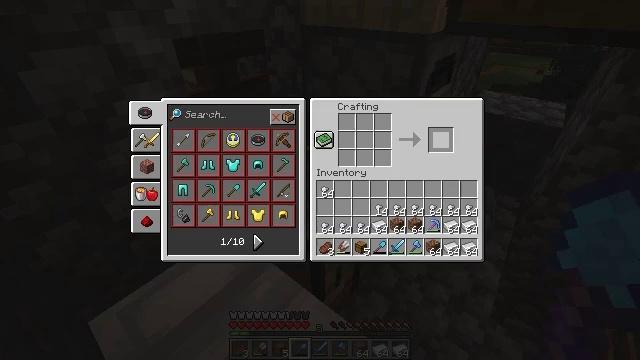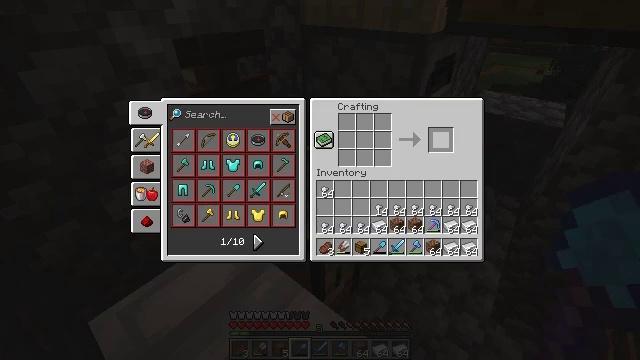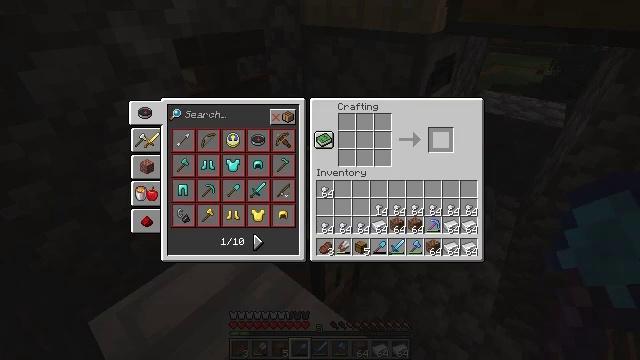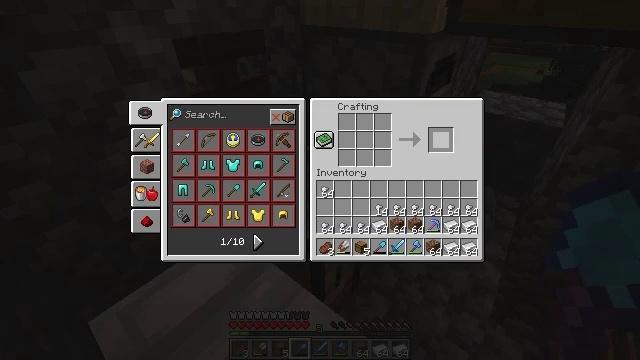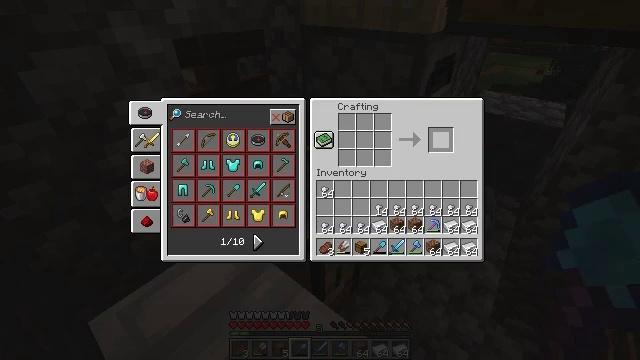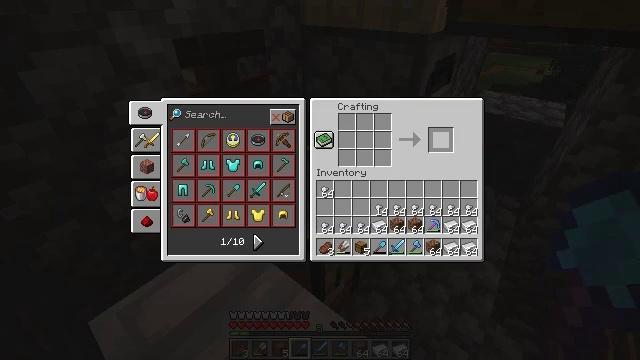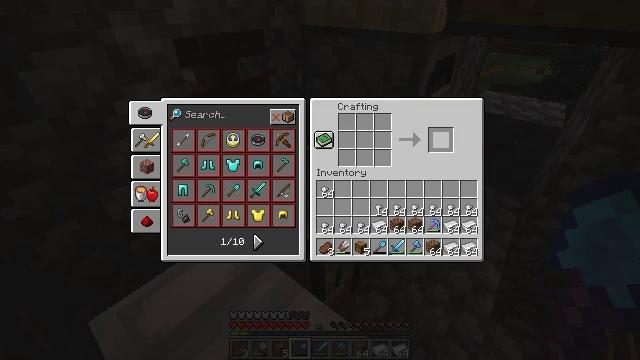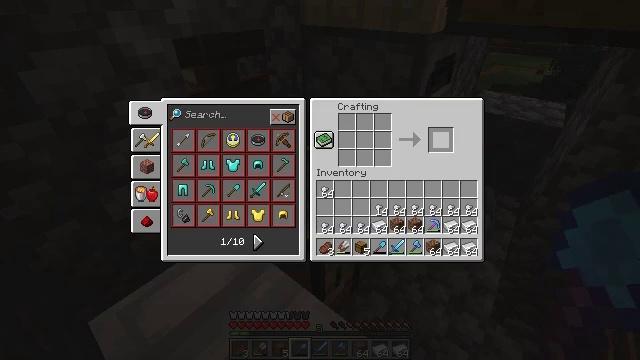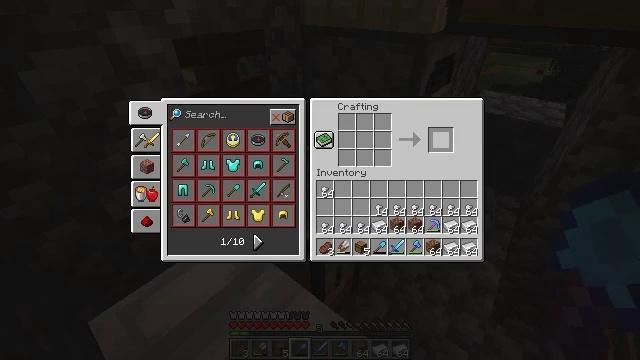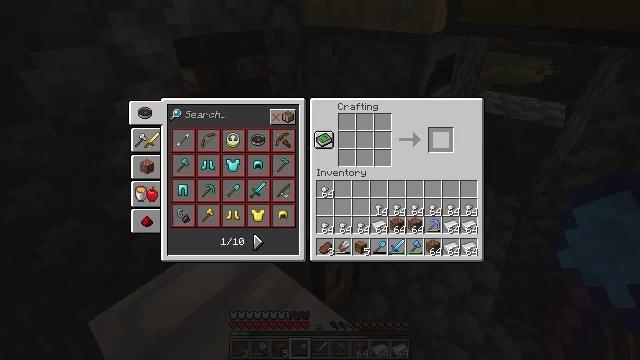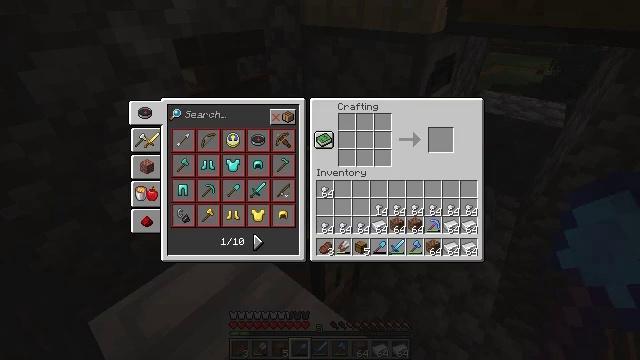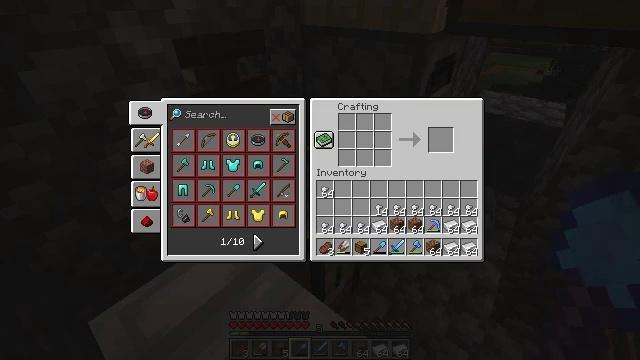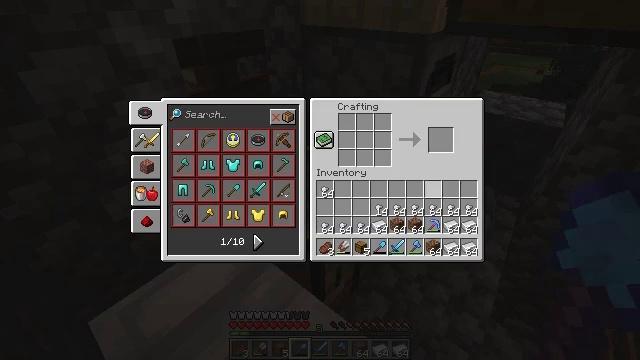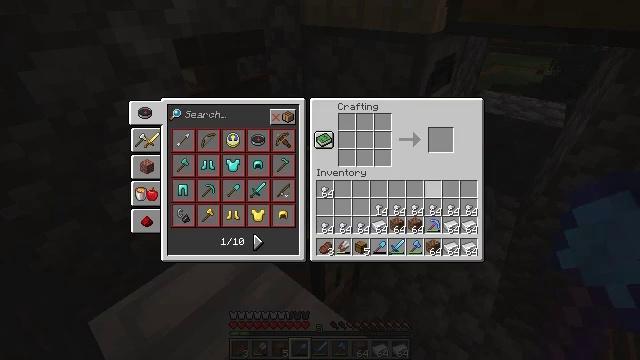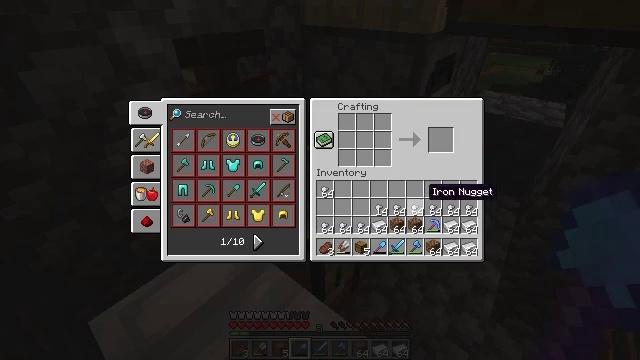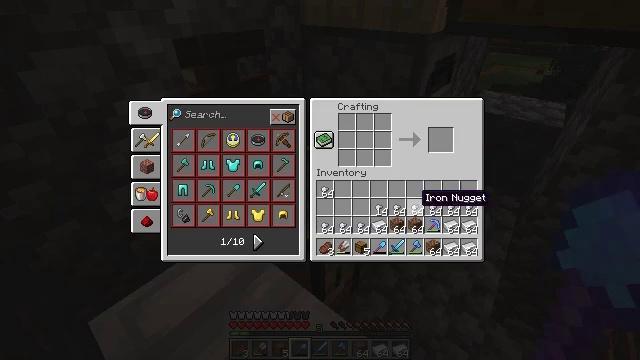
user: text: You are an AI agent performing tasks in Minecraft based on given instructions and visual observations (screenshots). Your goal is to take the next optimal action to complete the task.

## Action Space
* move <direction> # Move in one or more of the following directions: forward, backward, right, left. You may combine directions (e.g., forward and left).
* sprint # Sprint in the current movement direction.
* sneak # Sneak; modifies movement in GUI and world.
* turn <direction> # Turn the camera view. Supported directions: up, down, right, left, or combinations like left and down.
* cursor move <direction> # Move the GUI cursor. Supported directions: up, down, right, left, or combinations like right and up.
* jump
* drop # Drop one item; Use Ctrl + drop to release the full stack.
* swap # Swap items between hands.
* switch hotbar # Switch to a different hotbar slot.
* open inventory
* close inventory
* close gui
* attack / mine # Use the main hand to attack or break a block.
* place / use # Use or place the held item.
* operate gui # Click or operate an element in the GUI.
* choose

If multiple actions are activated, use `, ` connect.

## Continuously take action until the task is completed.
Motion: motion action
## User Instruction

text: Craft a chain.
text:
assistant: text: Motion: sneak, open gui
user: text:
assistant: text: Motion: sneak
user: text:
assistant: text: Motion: sneak
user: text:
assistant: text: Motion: sneak
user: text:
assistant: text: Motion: sneak
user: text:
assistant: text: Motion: sneak
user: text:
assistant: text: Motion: sneak
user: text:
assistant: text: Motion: sneak
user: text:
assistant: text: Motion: sneak, cursor move down
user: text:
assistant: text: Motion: cursor move down
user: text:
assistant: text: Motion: cursor move down
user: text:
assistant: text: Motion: cursor move down
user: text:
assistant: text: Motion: cursor move down
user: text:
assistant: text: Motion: no_op
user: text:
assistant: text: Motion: cursor move left
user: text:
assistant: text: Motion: no_op
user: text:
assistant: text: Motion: no_op
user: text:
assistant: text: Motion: no_op
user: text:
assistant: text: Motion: no_op
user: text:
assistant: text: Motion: no_op
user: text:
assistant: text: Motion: no_op
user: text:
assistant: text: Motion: no_op
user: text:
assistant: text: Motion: operate gui
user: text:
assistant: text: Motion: operate gui
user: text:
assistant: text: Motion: cursor move up
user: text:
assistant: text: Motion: cursor move left and up
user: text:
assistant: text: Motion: cursor move up
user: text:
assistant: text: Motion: no_op
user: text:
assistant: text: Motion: no_op
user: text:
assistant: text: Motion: no_op